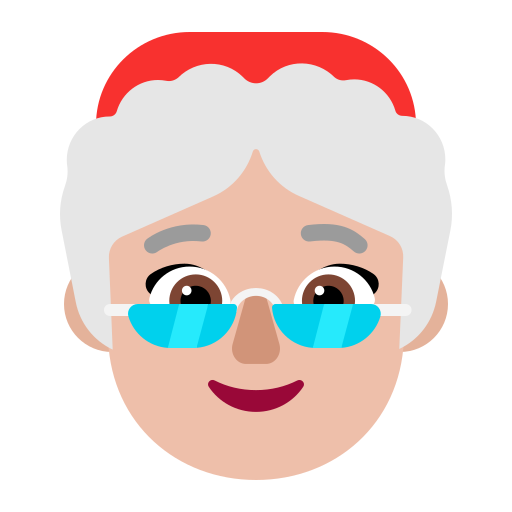
mrs claus flat  light